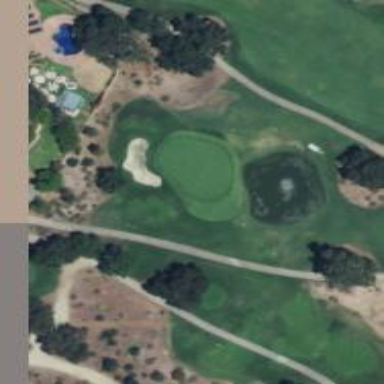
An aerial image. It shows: View of golf hole.